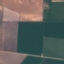
Label: AnnualCrop